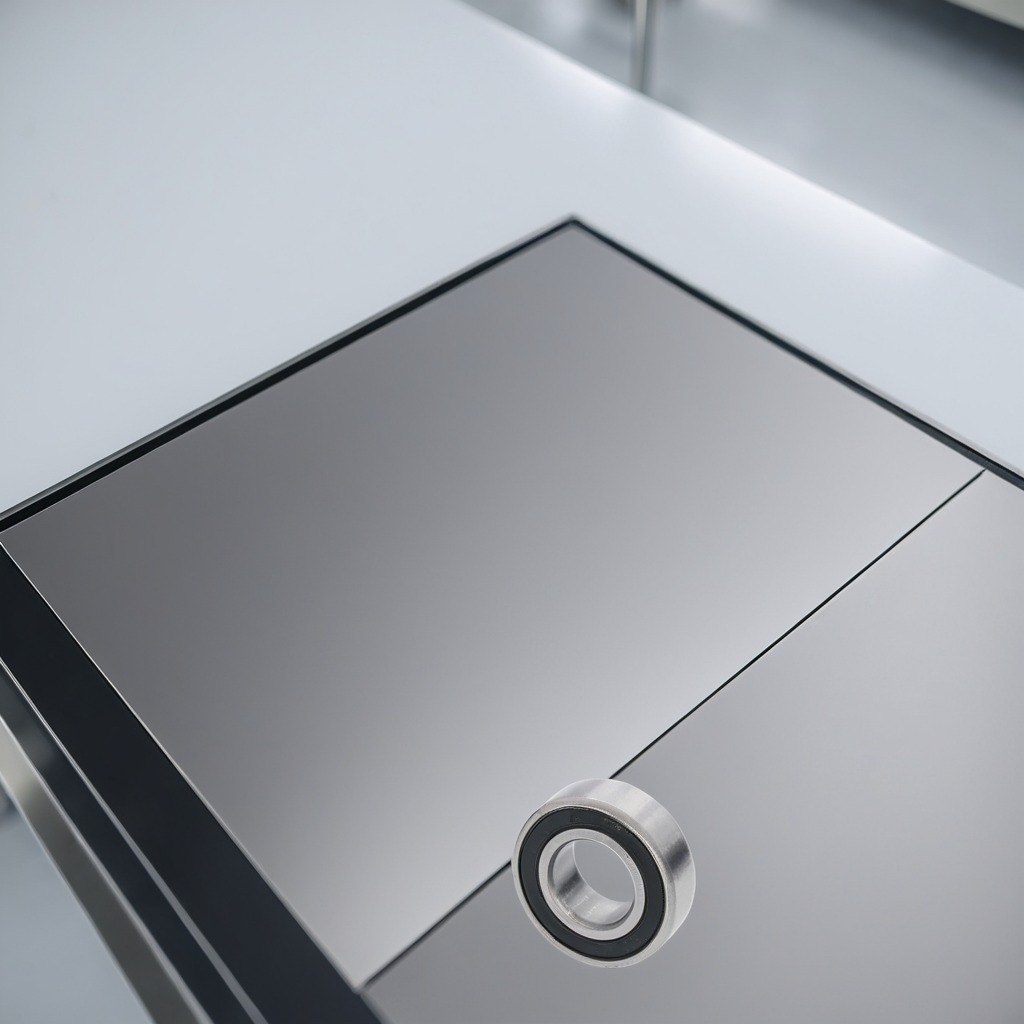
A metal ball bearing is lying on the stainless steel table in a high-end prototyping lab.